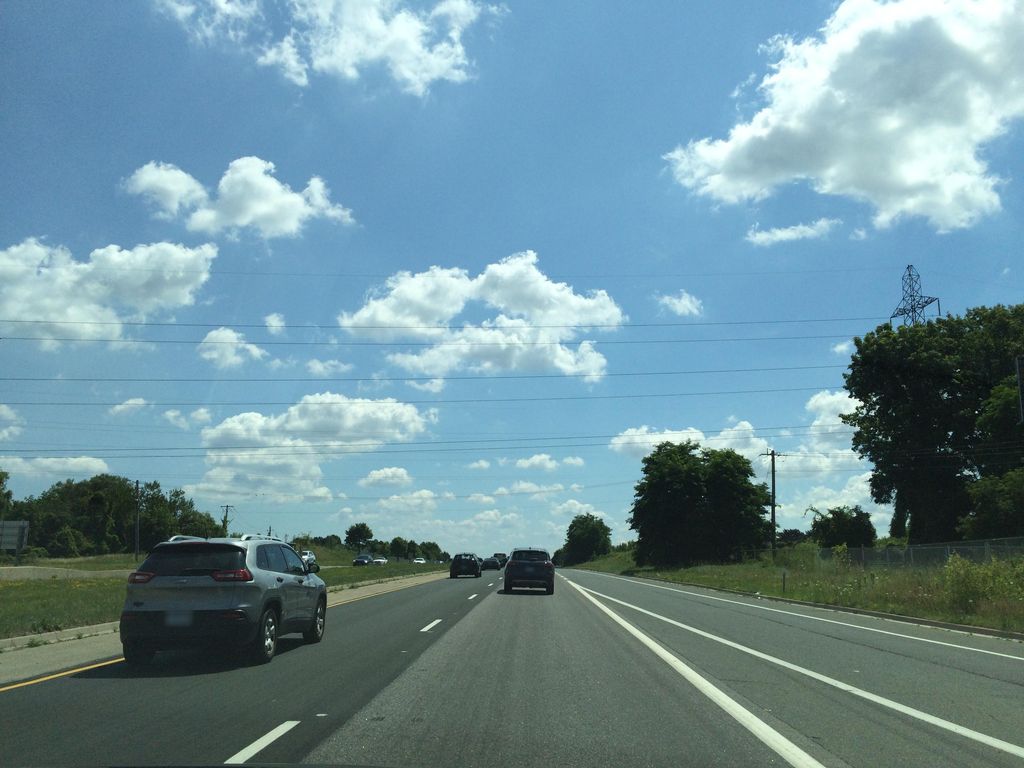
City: hamilton